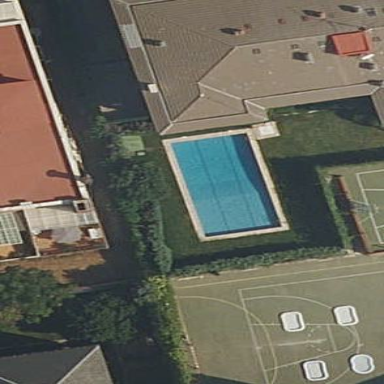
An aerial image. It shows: Swimming pool located in leisure land.